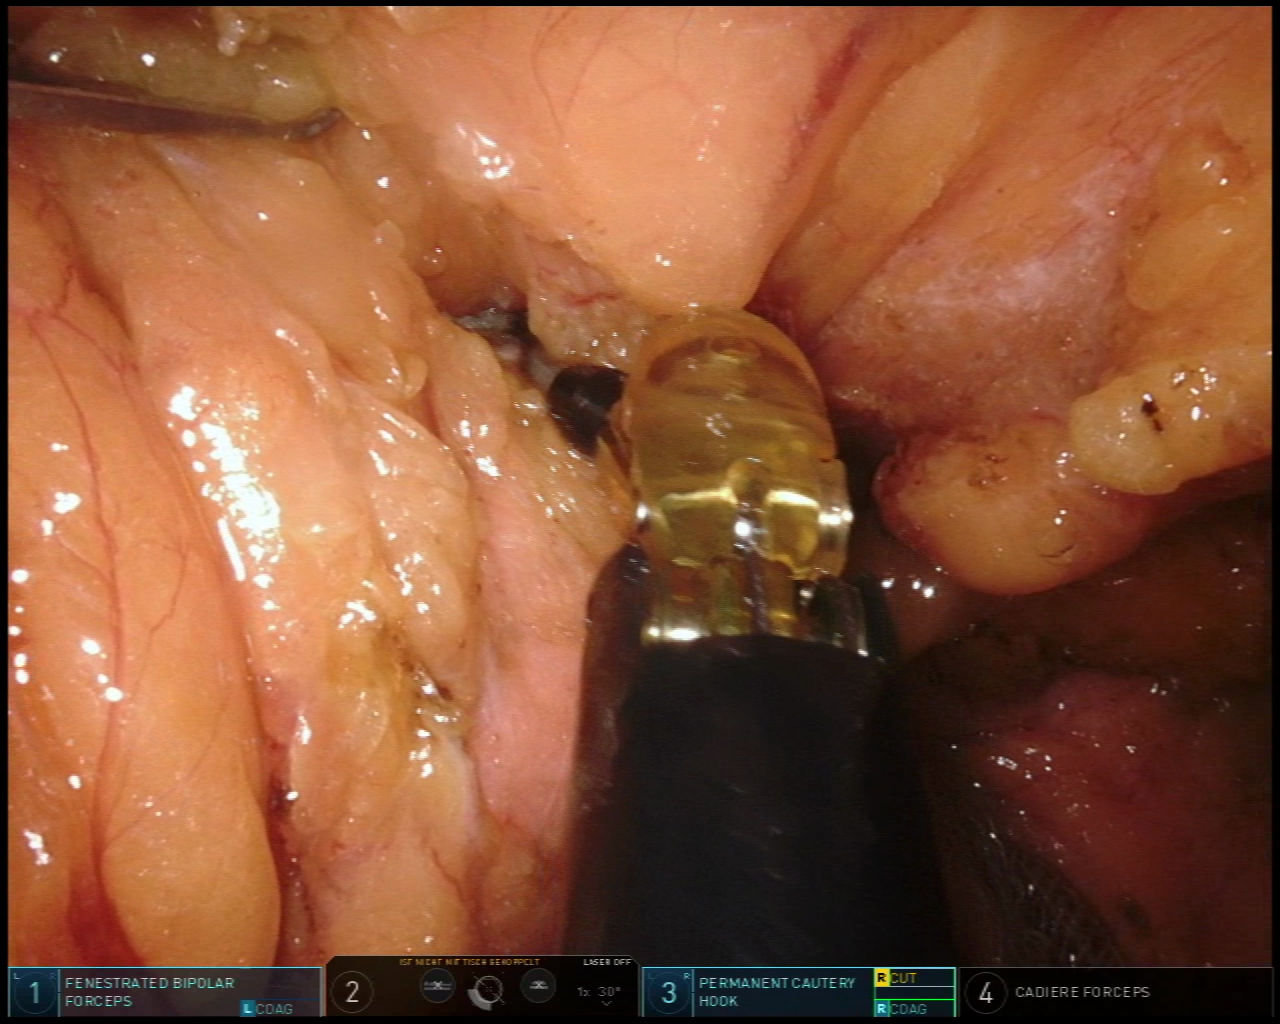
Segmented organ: pancreas
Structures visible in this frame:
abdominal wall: no
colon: no
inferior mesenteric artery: no
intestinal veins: no
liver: no
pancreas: yes
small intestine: no
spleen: no
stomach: no
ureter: no
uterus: no
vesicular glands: no